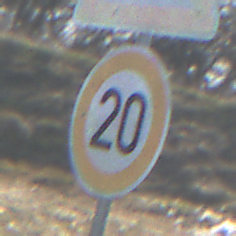
Verkehrszeichen: Geschwindigkeit20
Zusatzzeichen oben: FlugbetriebRechts
Umgebung: Outdoor, Nature
Tageszeit: MorningAfternoon
Wetter: PartlyCloudy
Licht: Natural
Jahreszeit: NotSpecified
Kontrast: HighContrast